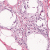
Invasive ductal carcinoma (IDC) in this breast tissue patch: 0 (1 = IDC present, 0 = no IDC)